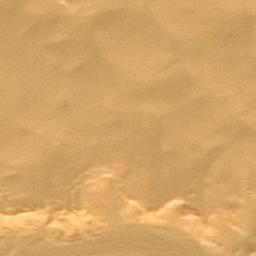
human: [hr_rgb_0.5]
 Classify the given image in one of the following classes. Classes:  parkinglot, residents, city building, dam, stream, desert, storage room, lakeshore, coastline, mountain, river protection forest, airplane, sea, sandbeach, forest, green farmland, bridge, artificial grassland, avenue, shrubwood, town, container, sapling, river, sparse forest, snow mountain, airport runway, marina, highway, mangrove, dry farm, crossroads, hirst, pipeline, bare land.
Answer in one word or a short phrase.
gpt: desert